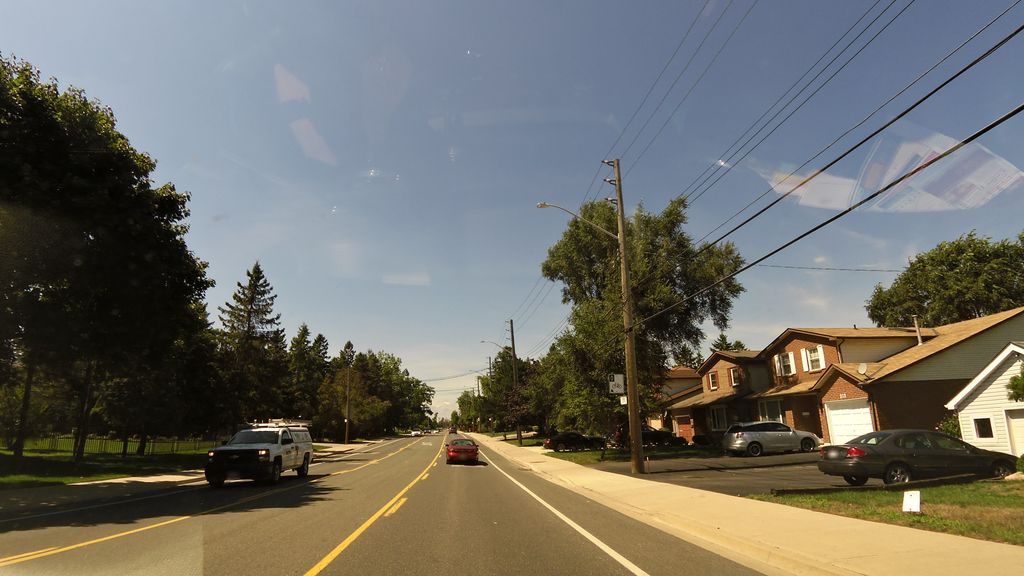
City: hamilton